【题型】证明题　【知识点】立体几何　【难度】easy
如图，已知一个由半圆柱与多面体$ABB_1A_1C$构成的几何体，平面$ABC$与半圆柱的下底面共面，且$AC\perp BC$，$P$为半圆弧$A_1B_1$上的动点（与$A_1,B_1$不重合）。

(1) 证明：平面$PA_1B_1\perp$平面$PBB_1$；
(2) 若四边形$ABB_1A_1$为正方形，且$AC=BC=1$，$\angle PB_1A_1=\frac{\pi}{4}$，求二面角$P-A_1B_1-C$的余弦值。
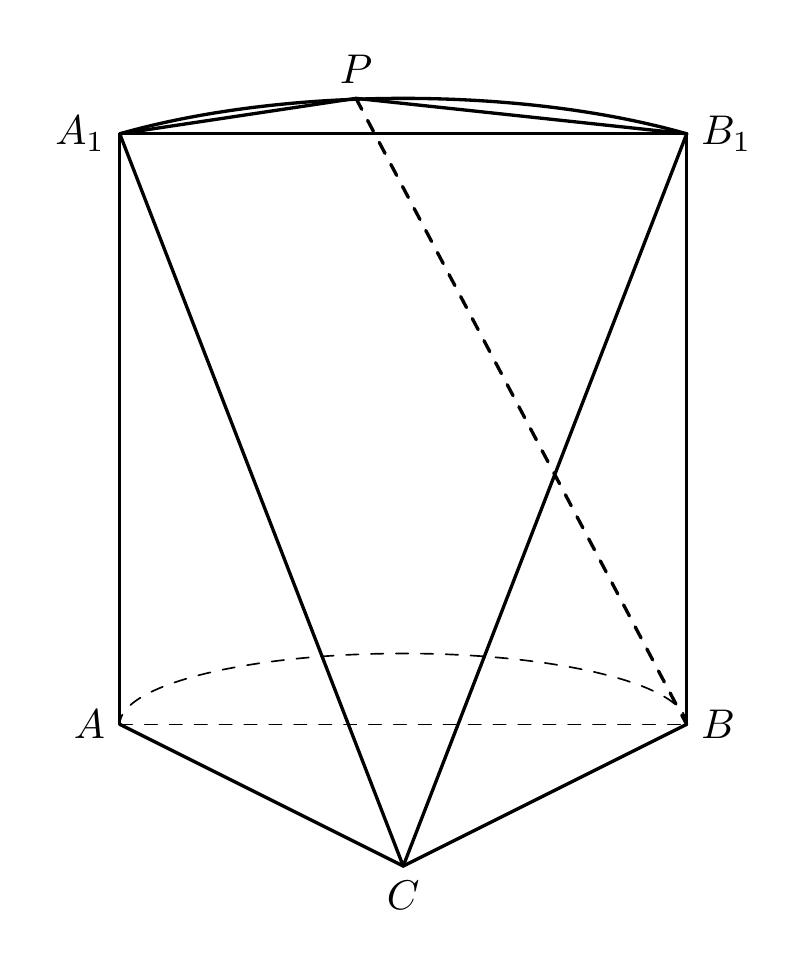
【解答】
(1) 在半圆柱内，$BB_1\perp$平面$PA_1B_1$，所以$BB_1\perp PA_1$。
又因为$A_1B_1$为上底面对应圆的直径，所以$PA_1\perp PB_1$。
又$PB_1\cap BB_1=B_1$，$PB_1,BB_1\subset$平面$PBB_1$，
所以$PA_1\perp$平面$PBB_1$，因为$PA_1\subset$平面$PA_1B_1$，
所以平面$PA_1B_1\perp$平面$PBB_1$。

(2) 根据题意以$C$为原点，建立空间直角坐标系，如图所示。
因为$AC=BC=1$，所以$B(1,0,0)$，$A(0,1,0)$，$A_1(0,1,\sqrt{2})$，$B_1(1,0,\sqrt{2})$，$P(1,1,\sqrt{2})$，
所以$\overrightarrow{CA_1}=(0,1,\sqrt{2})$，$\overrightarrow{CB_1}=(1,0,\sqrt{2})$。

平面$PA_1B_1$的一个法向量$\vec{n_1}=(0,0,1)$。
设平面$CA_1B_1$的一个法向量$\vec{n_2}=(x,y,z)$，
则
\[
\begin{cases}
\overrightarrow{CA_1}\cdot\vec{n_2}=y+\sqrt{2}z=0 \\
\overrightarrow{CB_1}\cdot\vec{n_2}=x+\sqrt{2}z=0
\end{cases}
\]
令$z=1$，则$\begin{cases}x=-\sqrt{2}\\y=-\sqrt{2}\end{cases}$，
取$\vec{n_2}=(-\sqrt{2},-\sqrt{2},1)$，所以$\cos\langle\vec{n_1},\vec{n_2}\rangle=\frac{1}{1\times\sqrt{5}}=\frac{\sqrt{5}}{5}$。
由图可知，二面角$P-A_1B_1-C$为钝角，
所以所求二面角$P-A_1B_1-C$的余弦值为$-\frac{\sqrt{5}}{5}$。

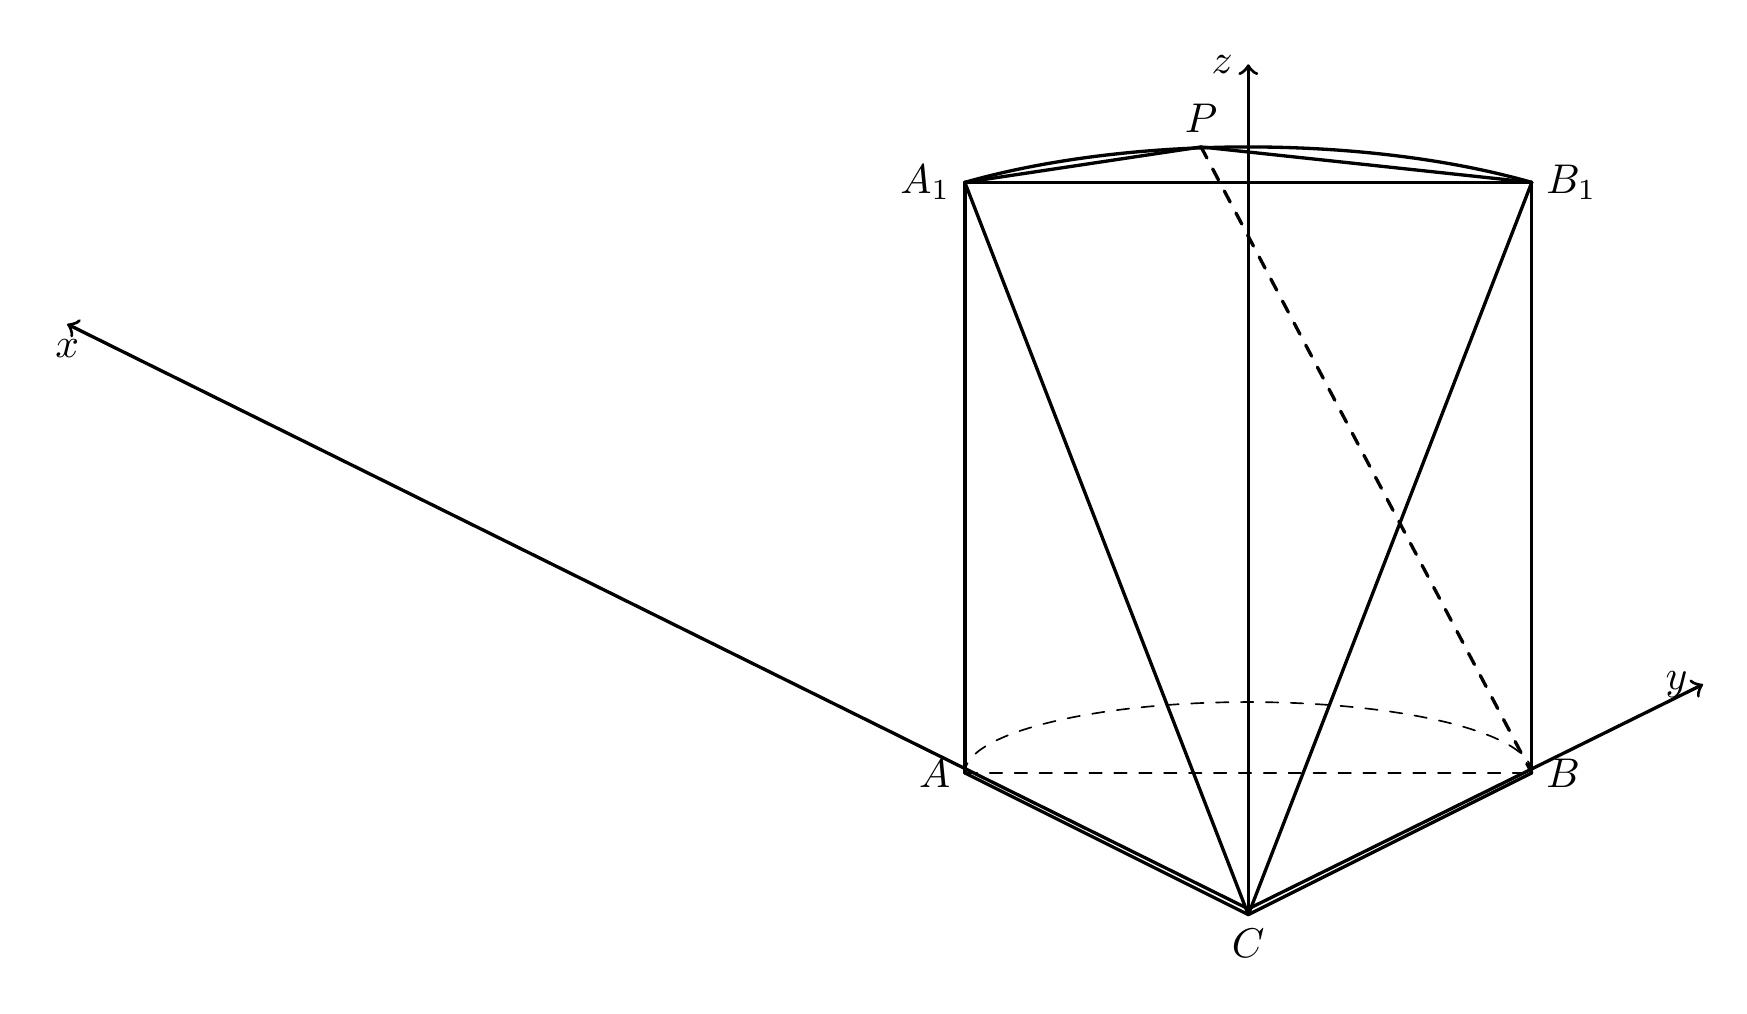